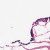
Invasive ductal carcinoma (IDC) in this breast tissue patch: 0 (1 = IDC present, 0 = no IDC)